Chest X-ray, PA view. Patient: 43 years old, sex F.
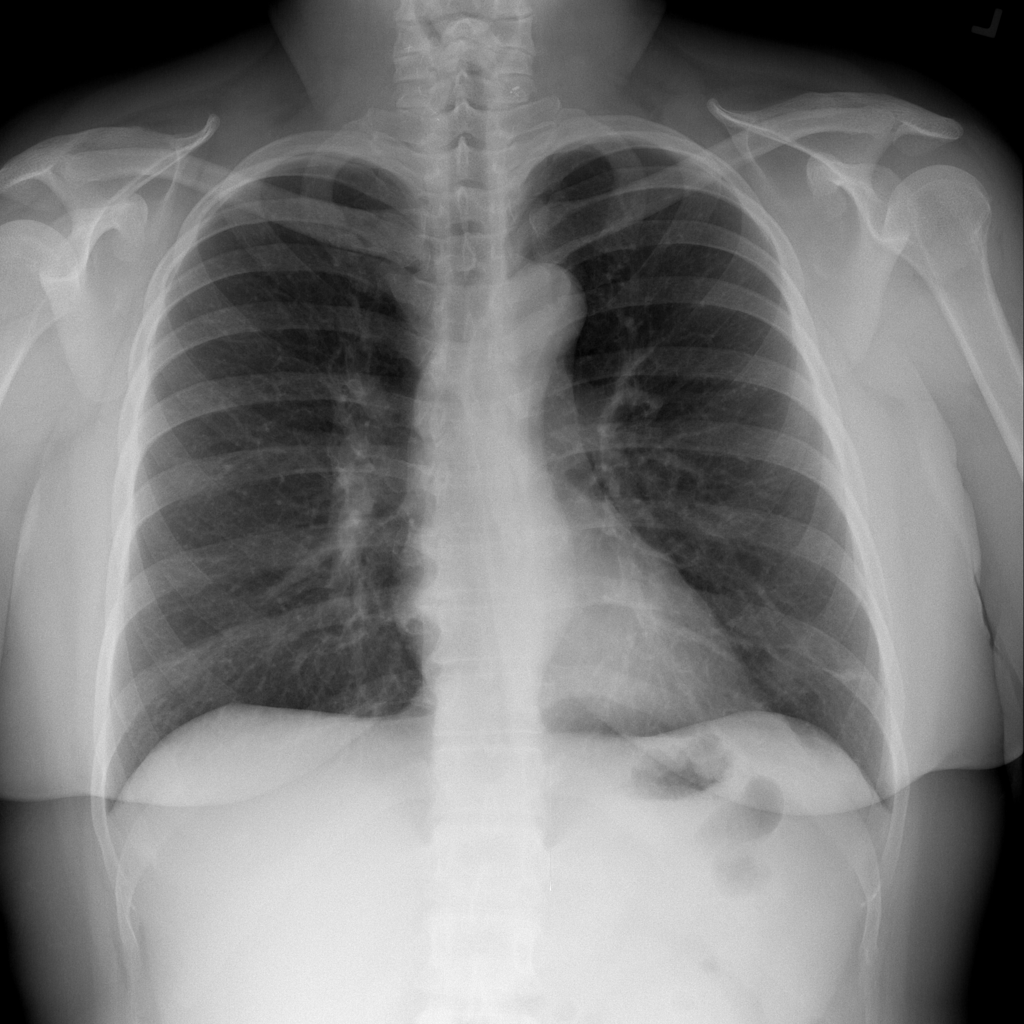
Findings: No Finding